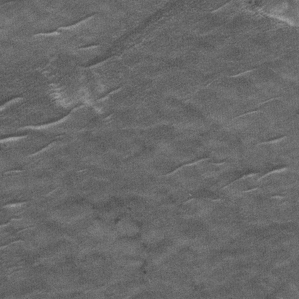
Label: frost